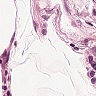
Metastatic tissue present: no